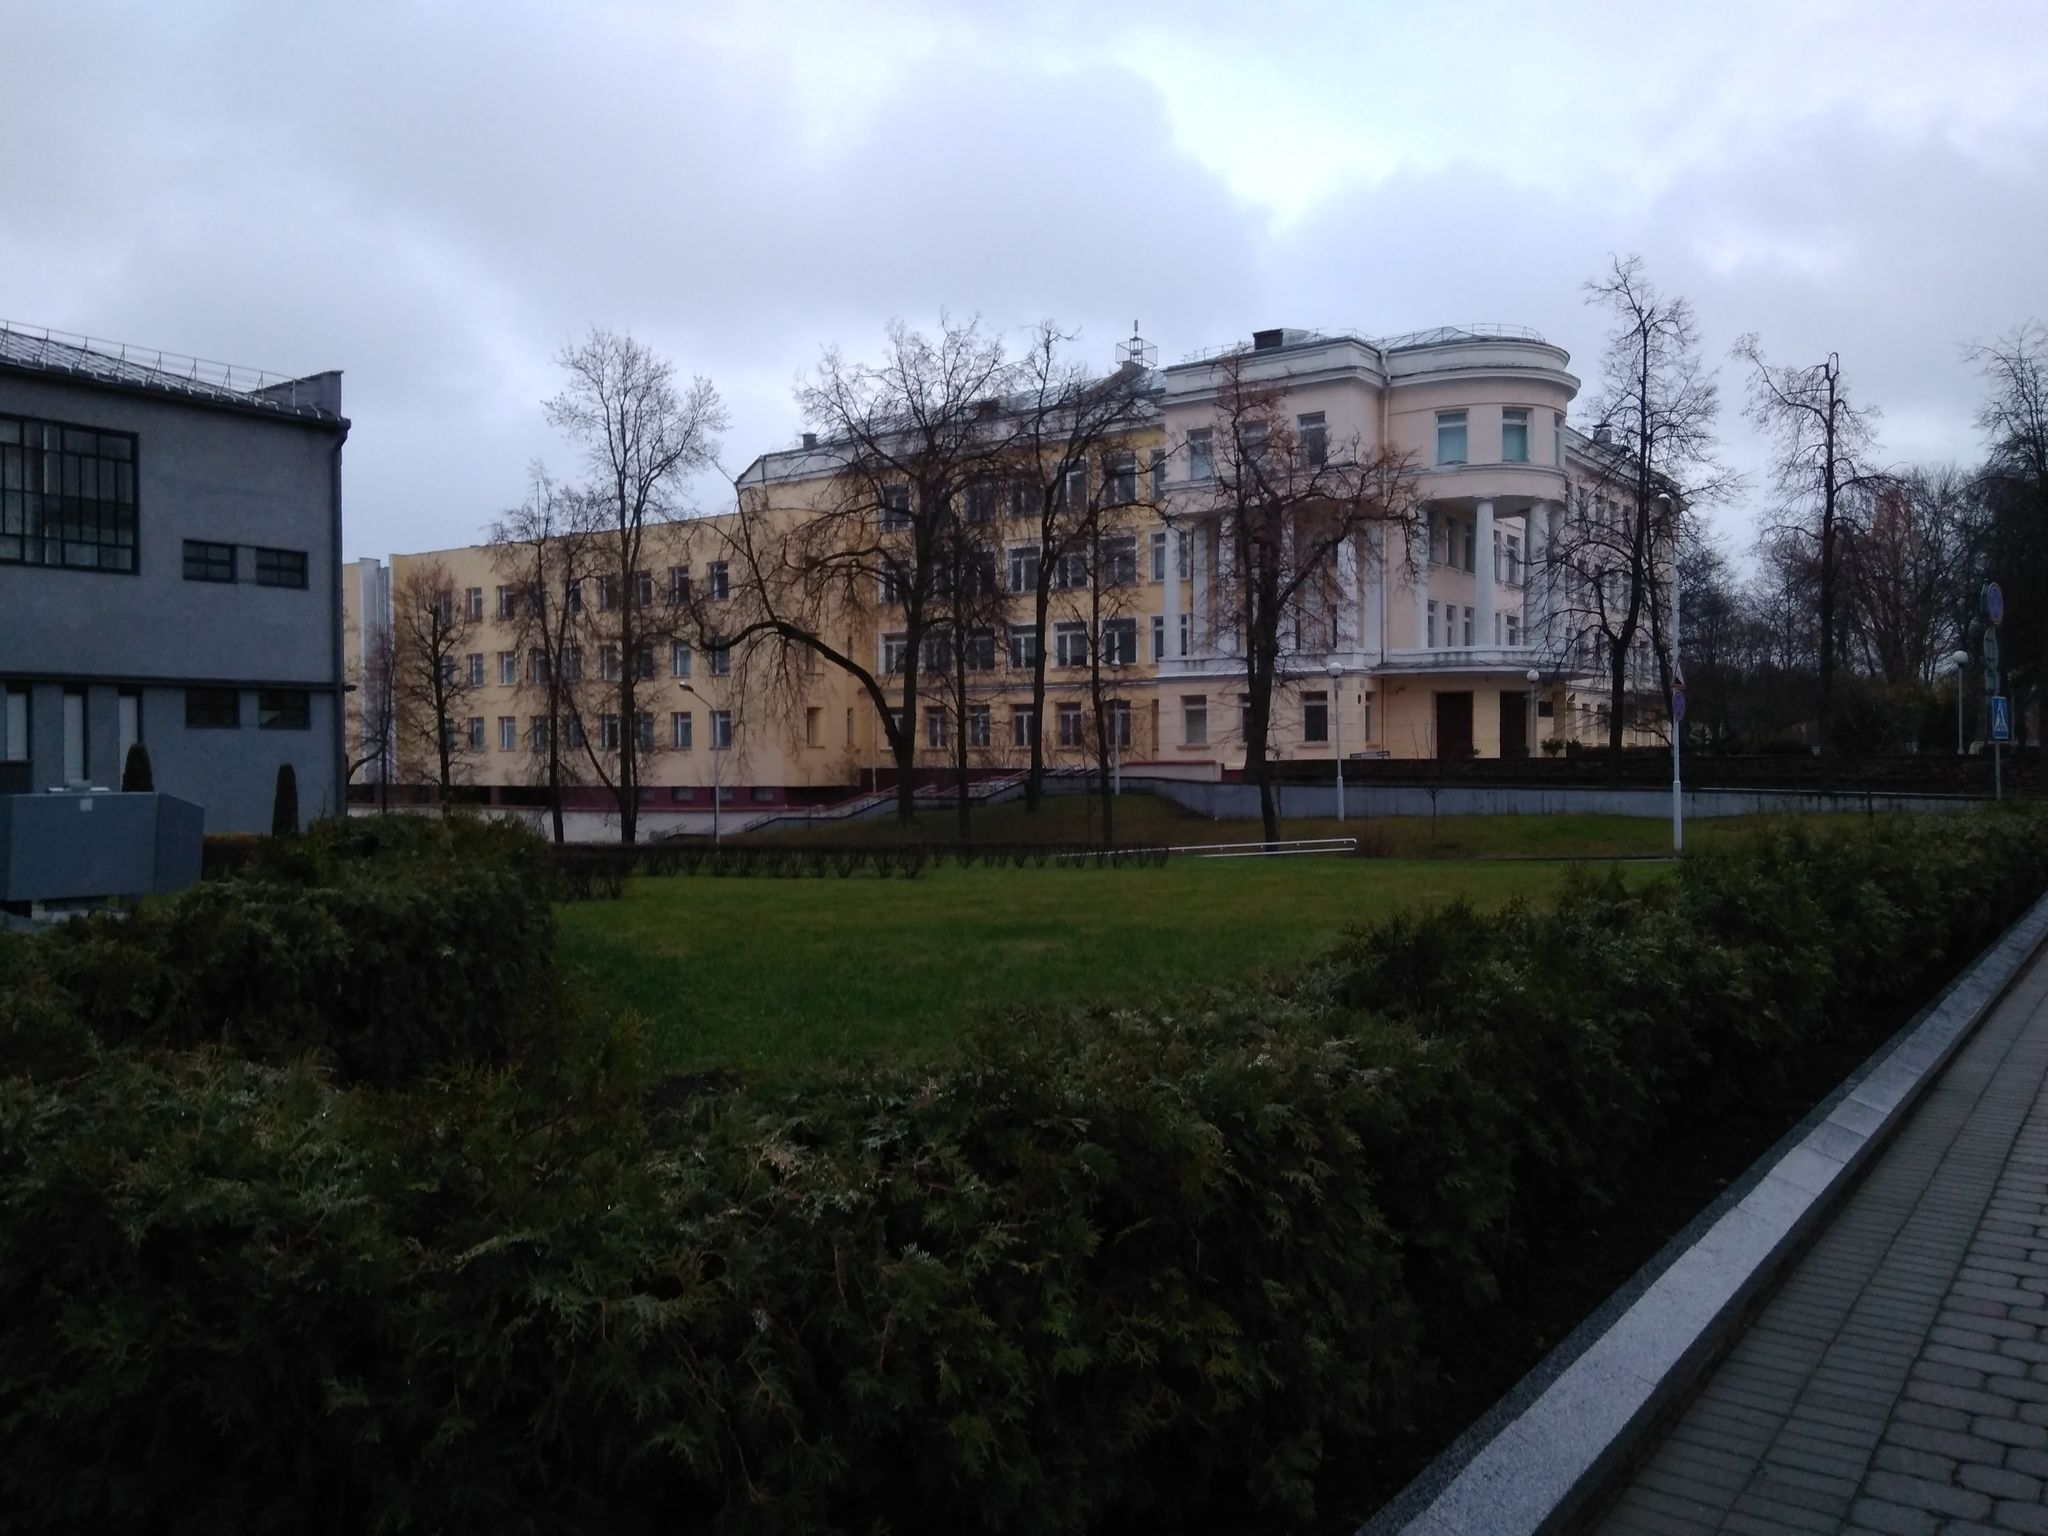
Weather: cloudy
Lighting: dusk/dawn
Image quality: good
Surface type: walking surface
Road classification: footway
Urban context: urban centre
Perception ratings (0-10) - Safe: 8.46, Lively: 7.74, Beautiful: 6.07, Boring: 5.85, Depressing: 1.15, Wealthy: 8.21